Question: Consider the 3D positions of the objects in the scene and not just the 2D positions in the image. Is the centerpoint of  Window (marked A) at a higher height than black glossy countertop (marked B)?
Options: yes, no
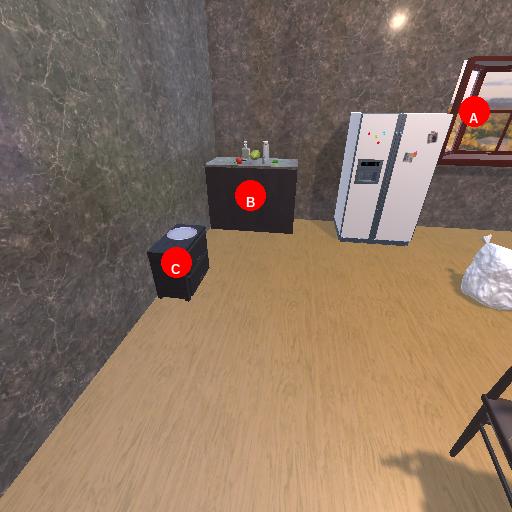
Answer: yes